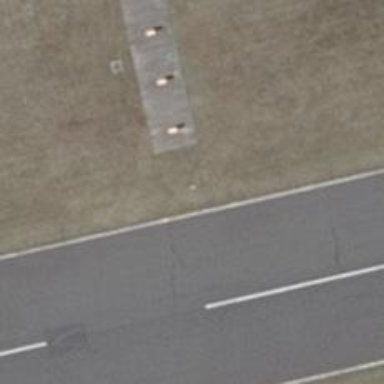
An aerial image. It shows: Runway edge aviation light.